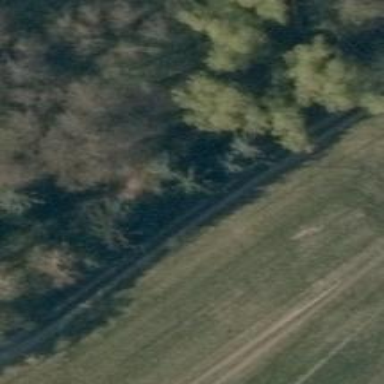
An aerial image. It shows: Dirt track road with grade 5 tracktype.